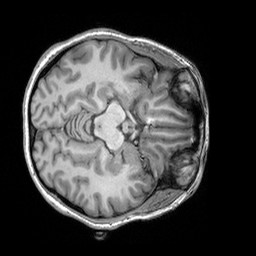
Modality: T1w
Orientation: axial
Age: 40
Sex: female
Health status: healthy
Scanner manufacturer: siemens
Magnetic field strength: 3 T
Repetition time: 2.3 s
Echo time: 0.00303 s